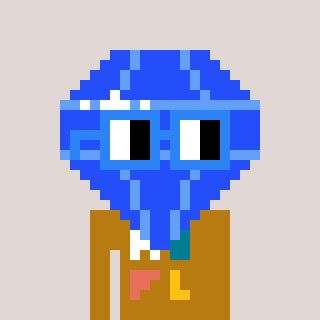
a pixel art character with square blue glasses, a blue diamond-shaped head and a gold-colored body on a warm background